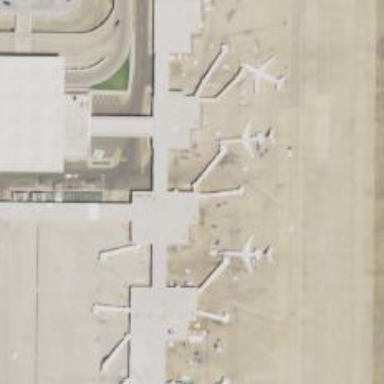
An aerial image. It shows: Airport gate.